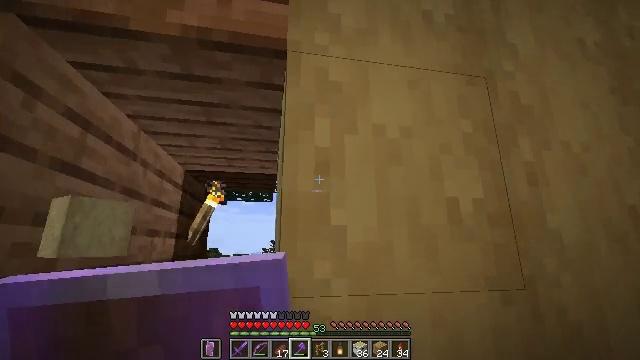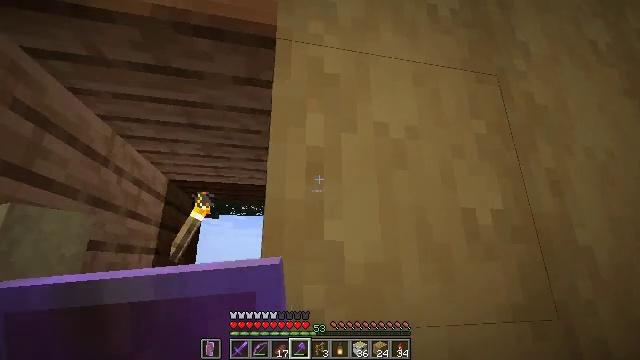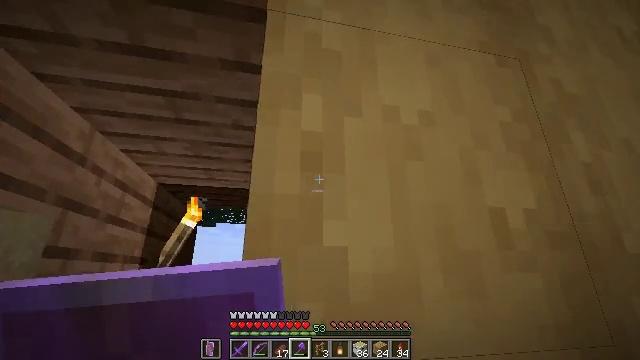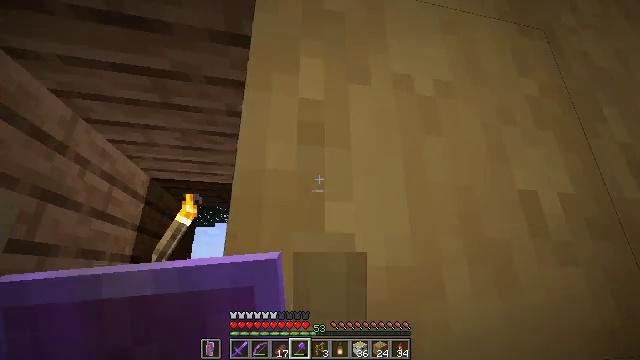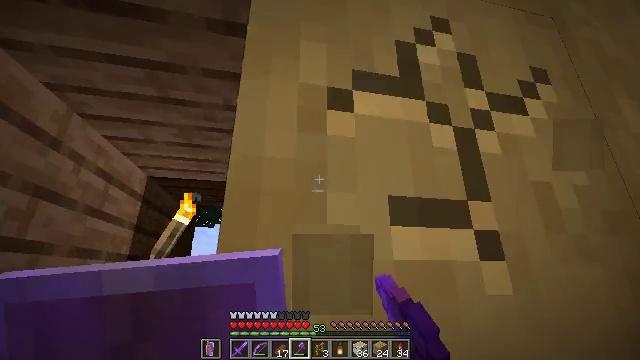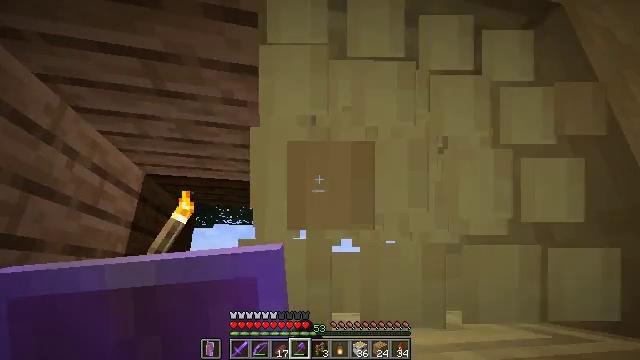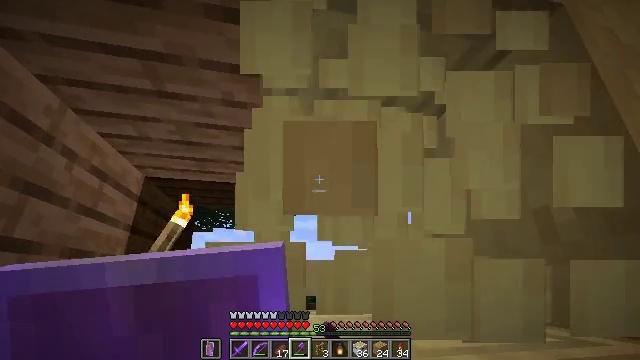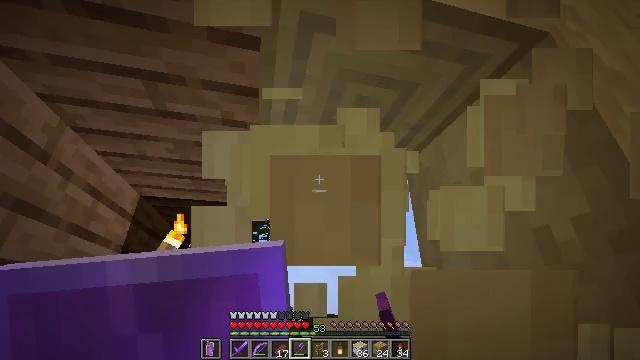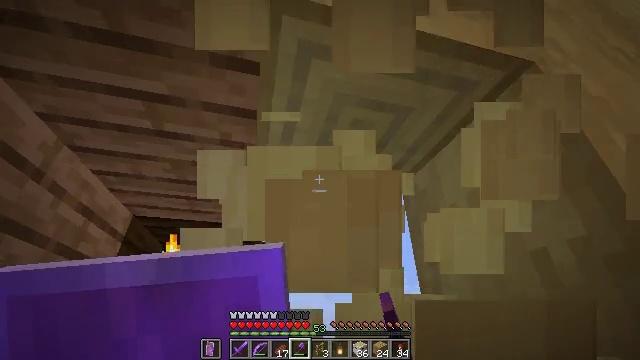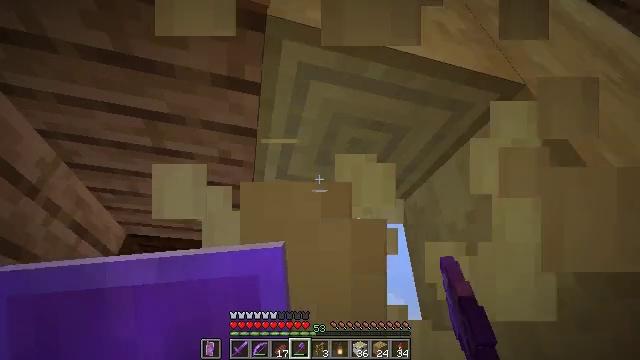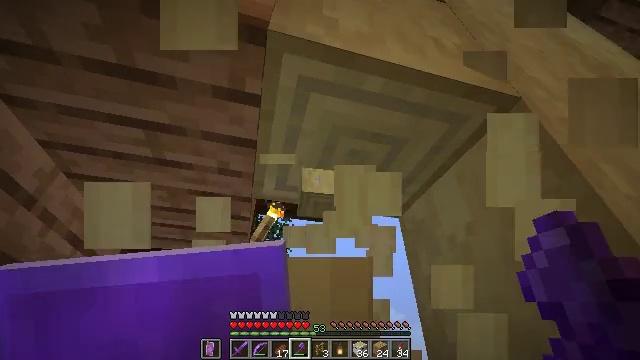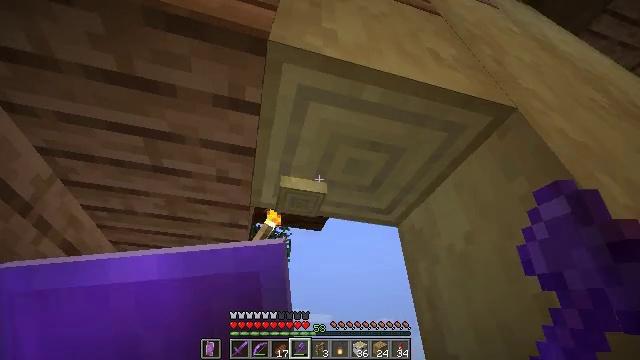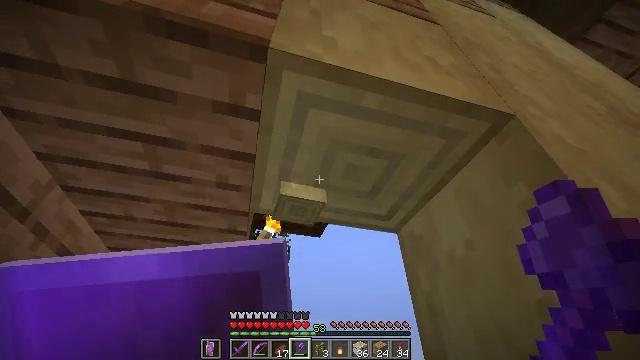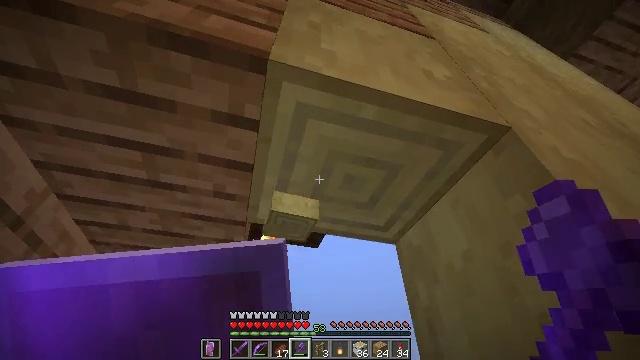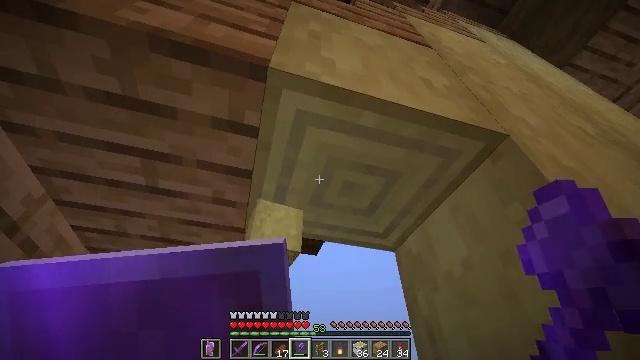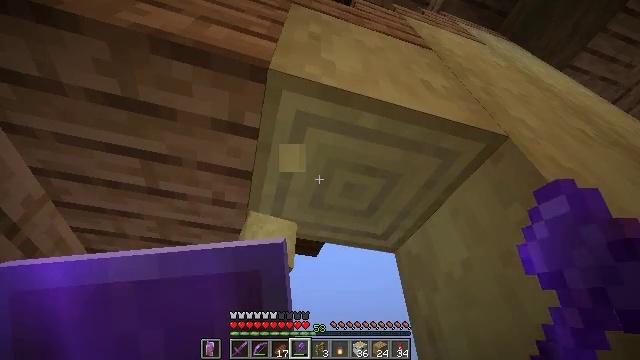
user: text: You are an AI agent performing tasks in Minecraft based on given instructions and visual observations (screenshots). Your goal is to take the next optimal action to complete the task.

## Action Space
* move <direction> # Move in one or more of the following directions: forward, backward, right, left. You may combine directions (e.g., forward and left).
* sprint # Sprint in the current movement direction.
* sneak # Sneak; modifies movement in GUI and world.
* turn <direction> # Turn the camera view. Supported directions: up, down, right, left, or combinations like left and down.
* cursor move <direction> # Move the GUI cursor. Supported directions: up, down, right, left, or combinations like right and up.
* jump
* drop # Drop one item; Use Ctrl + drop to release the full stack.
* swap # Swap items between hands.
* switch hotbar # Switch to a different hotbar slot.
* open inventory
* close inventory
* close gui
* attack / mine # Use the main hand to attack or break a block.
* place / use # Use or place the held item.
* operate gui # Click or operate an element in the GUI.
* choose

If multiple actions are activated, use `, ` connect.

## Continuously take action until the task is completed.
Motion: motion action
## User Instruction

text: Collect the stripped birch log by attacking it.
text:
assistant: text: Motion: move forward, turn right and up
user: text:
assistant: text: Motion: turn up
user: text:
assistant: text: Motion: attack / mine
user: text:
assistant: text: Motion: attack / mine
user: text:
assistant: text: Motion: attack / mine
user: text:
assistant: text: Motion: attack / mine
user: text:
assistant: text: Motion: turn up, attack / mine
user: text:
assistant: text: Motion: turn up
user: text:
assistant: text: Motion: turn up
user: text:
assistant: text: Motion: turn up
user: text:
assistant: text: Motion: turn up
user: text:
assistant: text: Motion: turn up
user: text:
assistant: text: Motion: turn up
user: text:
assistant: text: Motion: turn up
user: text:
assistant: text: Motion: attack / mine
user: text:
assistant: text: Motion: attack / mine
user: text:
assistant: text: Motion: attack / mine
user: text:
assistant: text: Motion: attack / mine
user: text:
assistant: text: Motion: attack / mine
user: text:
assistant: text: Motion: attack / mine
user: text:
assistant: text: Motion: attack / mine
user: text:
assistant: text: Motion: no_op
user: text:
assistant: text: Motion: no_op
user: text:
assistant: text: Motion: move right
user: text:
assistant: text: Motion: move right, turn left
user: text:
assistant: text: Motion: move right, turn left and up
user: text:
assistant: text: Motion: turn left
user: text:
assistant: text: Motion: no_op
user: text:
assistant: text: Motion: no_op
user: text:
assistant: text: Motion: no_op